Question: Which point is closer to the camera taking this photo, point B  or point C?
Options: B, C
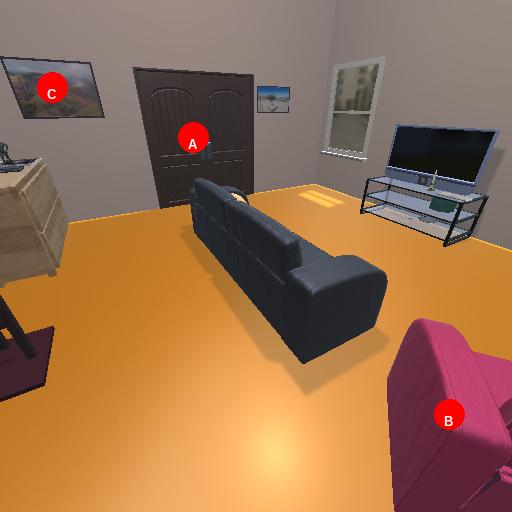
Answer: B